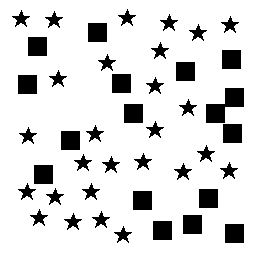
Squares: 17
Triangles: 0
Stars: 27
Total shapes: 44